Question: Is it possible to add horizontal gridlines at irregular intervals to a Google Visualization ColumnChart? Something similar to the Good, Better, Best markers on this image chart:

I have tried to figure it out myself, but have only found ways to add gridlines at regular intervals. Nothing at arbitrary locations.
If Google Visiualization can't do this, can anyone suggest a good javascript svg charting library that can?
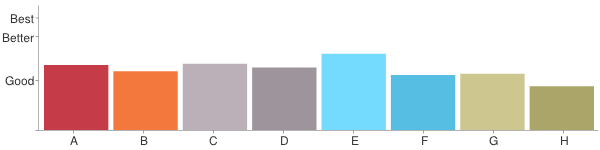
Answer: Use the 'vAxis.ticks' option:
'''
vAxis: {
ticks: [{v: 1, f: 'Good'}, {v: 3, f: 'Better'}, {v: 4, f: 'Best'}]
}
'''
Each element in the 'ticks' array is an object with 'v' and 'f' properties: the 'v' property is the value to place the label at, and the 'f' property is the label to use.